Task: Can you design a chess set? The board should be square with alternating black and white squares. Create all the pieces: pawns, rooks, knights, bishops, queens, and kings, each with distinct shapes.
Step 190:
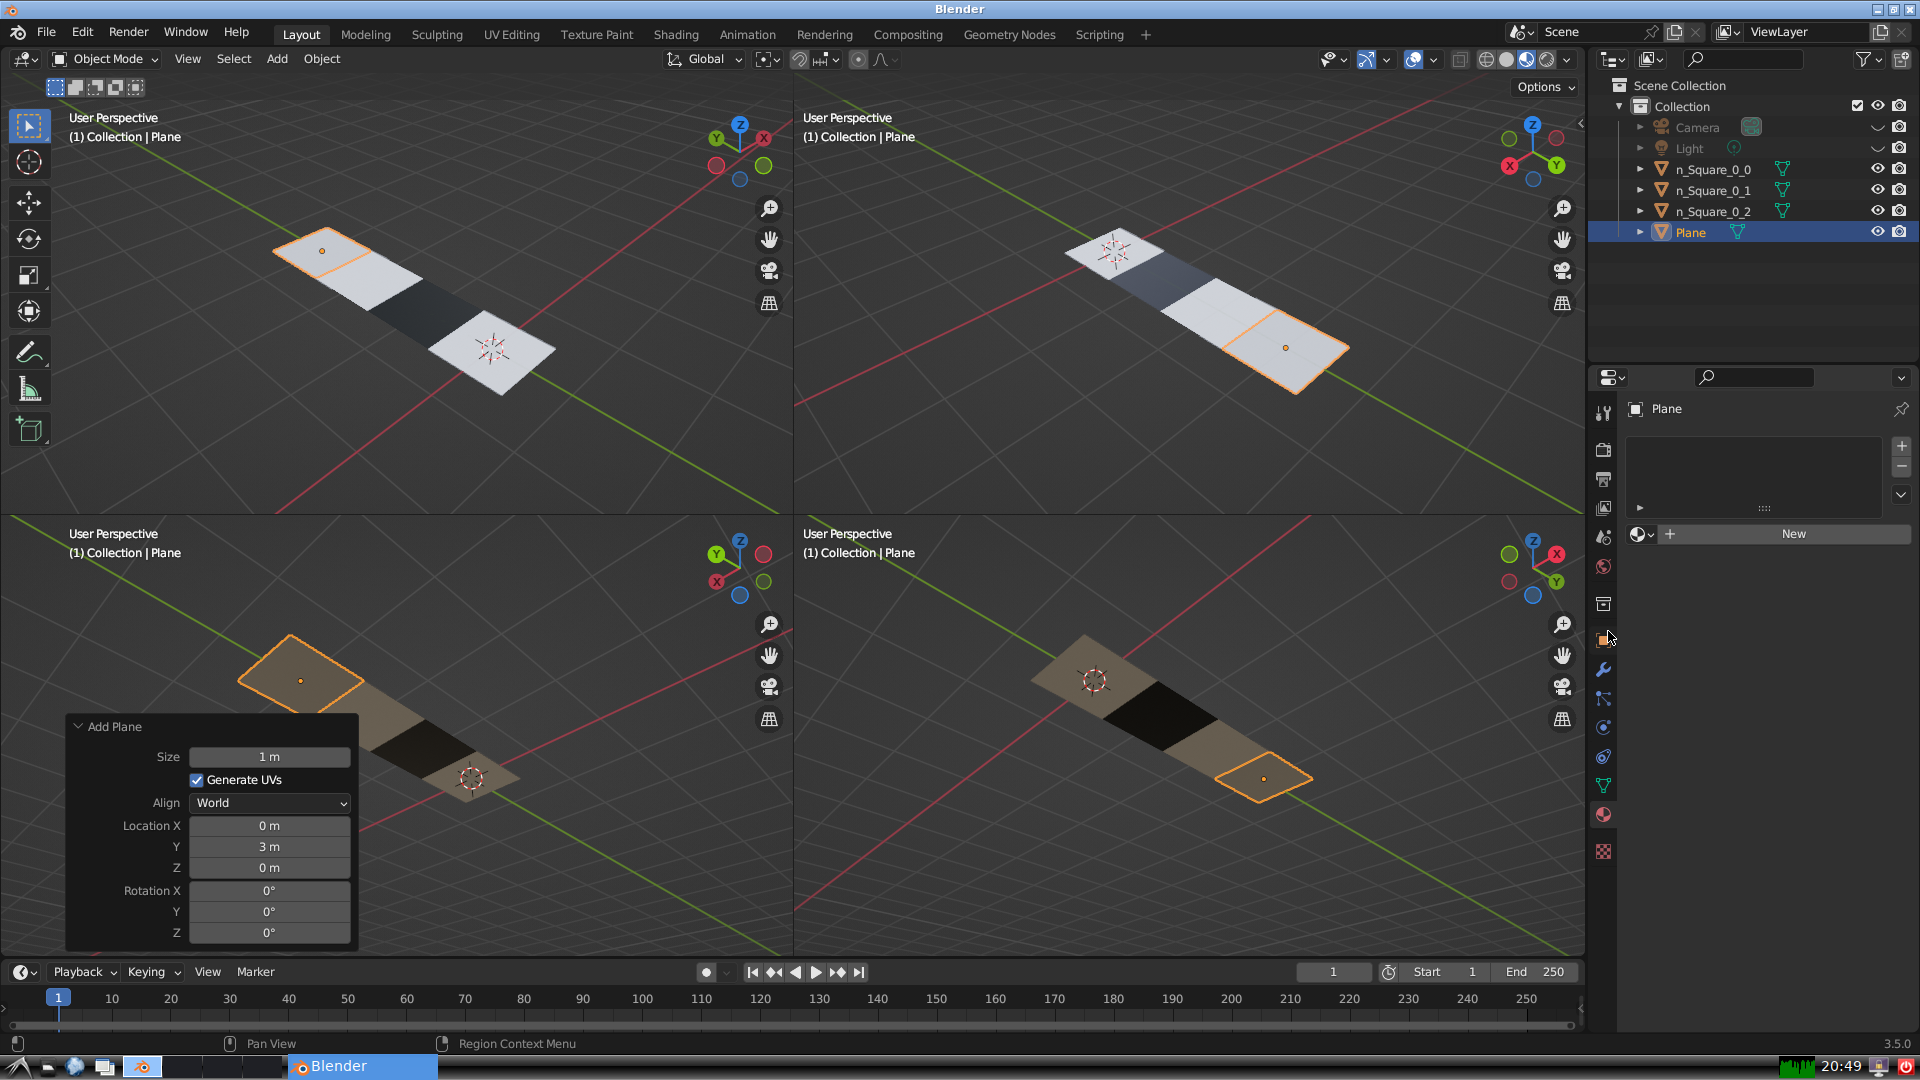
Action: click: no